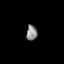
Tissue: skin
Cell type: Epithelial cells
Senescence score: 0.2268
Nuclear area (px): 158
Mean DAPI intensity: 142.854